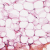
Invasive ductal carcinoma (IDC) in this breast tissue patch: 0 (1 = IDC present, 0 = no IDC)